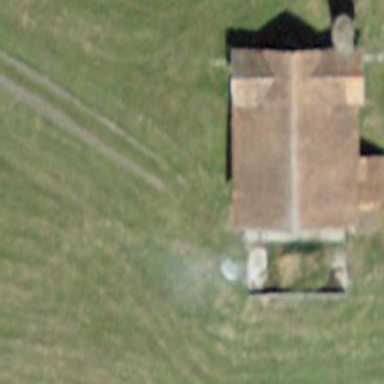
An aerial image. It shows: Rural barn.